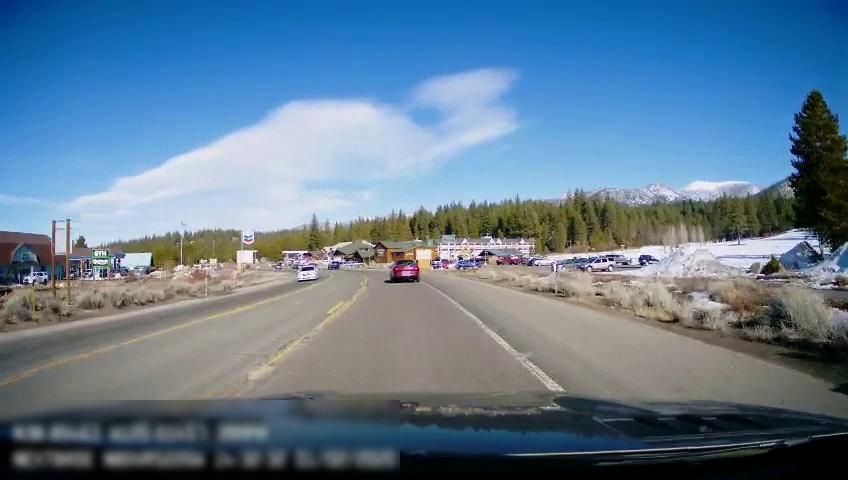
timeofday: Day
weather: Sunny
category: Drivable Space
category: Drivable Space
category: Vehicles | Car
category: Vehicles | SUV
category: Vehicles | Car
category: Vehicles | SUV
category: Vehicles | SUV
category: Vehicles | SUV
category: Vehicles | Truck
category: Vehicles | Car
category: Vehicles | SUV
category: Vehicles | Truck
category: Vehicles | SUV
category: Lanes | Current Lane
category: Lanes | Current Lane
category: Lanes | Opposite Lane